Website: apple
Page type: payment
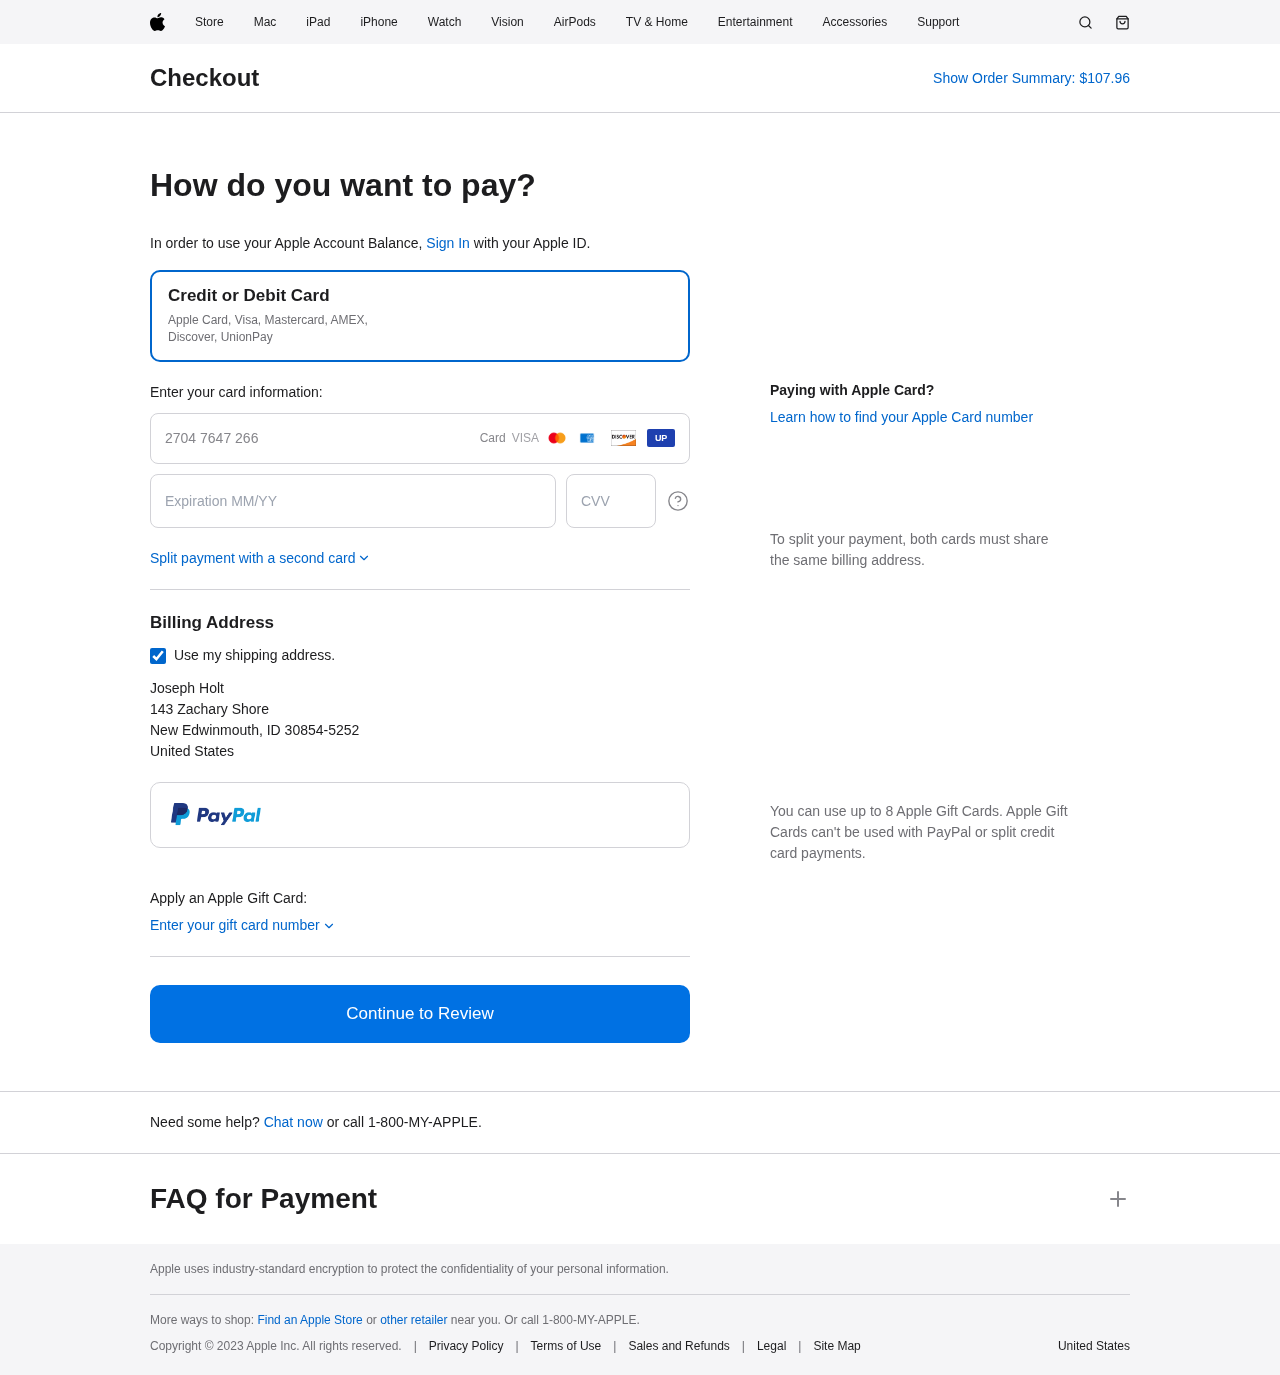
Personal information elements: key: PII_CARD_CVV
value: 520
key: PII_CARD_EXPIRY
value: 11/26
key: PII_CARD_NUMBER
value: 2704 7647 2660 2549
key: PII_COUNTRY
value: United States
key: PII_FULLNAME
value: Joseph Holt
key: PII_STREET
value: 143 Zachary Shore
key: PII_CITY_STATE_ZIP
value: New Edwinmouth, ID 30854-5252
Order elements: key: ORDER_TOTAL
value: $107.96